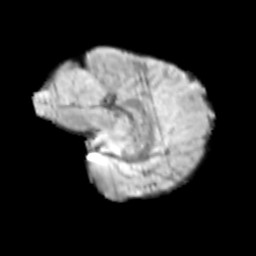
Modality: T2w
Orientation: sagittal
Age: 10
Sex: male
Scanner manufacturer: siemens
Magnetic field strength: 3 T
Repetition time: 3.8 s
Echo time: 0.07 s